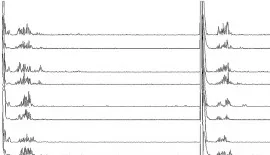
500 ms.
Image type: electrography (emg)